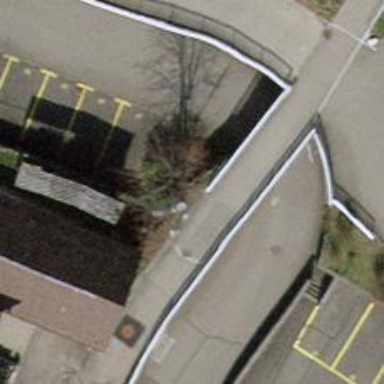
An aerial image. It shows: Wall barrier.